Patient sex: F
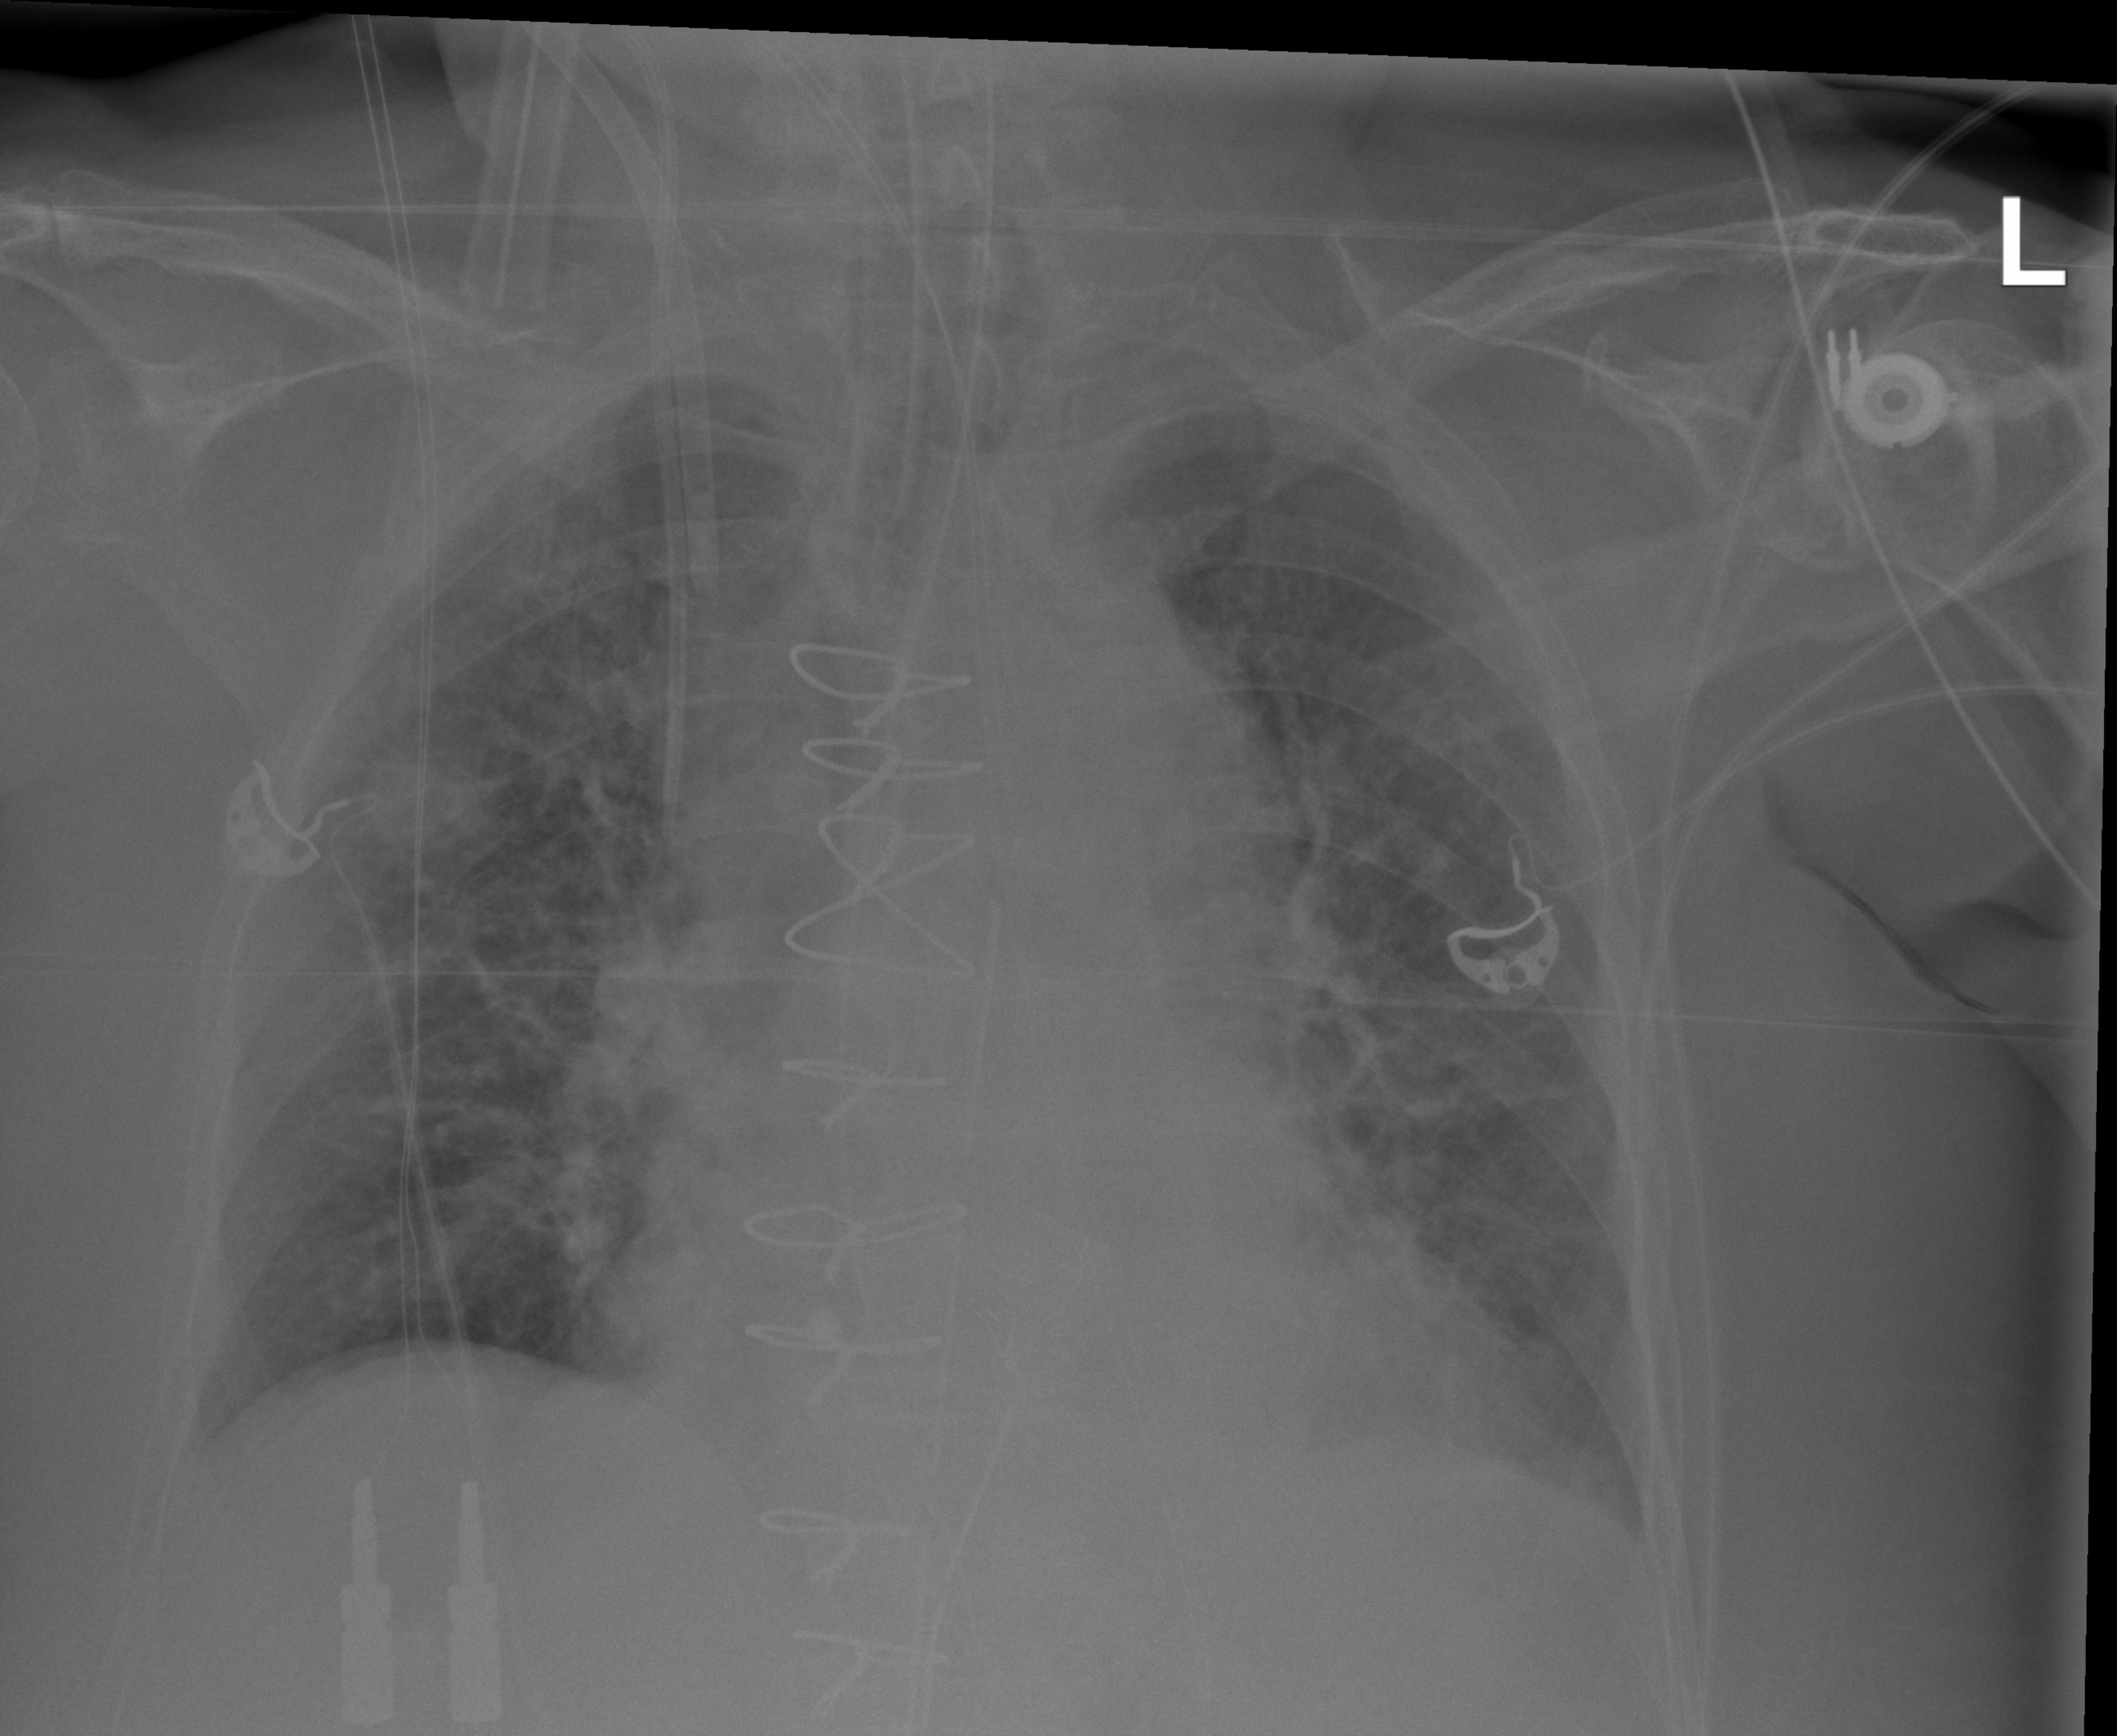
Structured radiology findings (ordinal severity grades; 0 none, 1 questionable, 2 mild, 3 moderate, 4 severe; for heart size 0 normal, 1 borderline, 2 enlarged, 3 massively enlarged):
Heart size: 2
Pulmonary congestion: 3
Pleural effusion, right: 2
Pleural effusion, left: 2
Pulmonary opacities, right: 3
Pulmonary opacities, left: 3
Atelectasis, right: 3
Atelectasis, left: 2